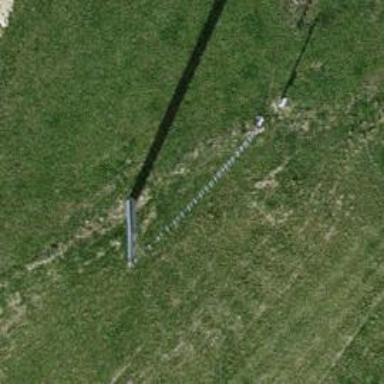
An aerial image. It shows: Mast tower used for communication.